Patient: sex M, age 42
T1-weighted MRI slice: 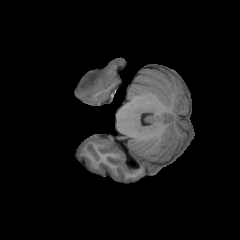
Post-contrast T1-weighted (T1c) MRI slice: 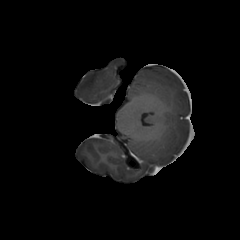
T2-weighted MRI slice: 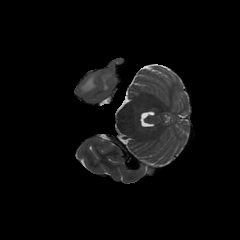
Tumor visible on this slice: yes
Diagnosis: Astrocytoma, IDH-mutant
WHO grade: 4